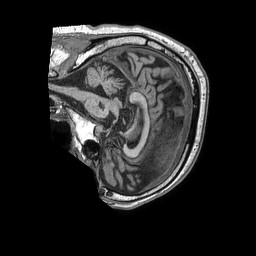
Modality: T1w
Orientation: sagittal
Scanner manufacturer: philips
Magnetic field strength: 1.5 T
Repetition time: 0.007707 s
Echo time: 0.003513 s